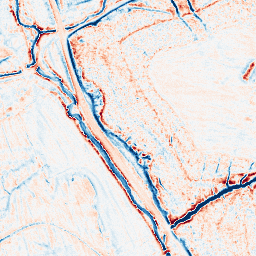
Category: edge_preserving
Decomposition family: anisotropic_diffusion
Decomposition parameters: iterations: 50
kappa: 100
gamma: 0.05
Upsampling method: lanczos
Upsampling parameters: scale: 4
Upsampling scale: 4